五年级 · 立体几何学
有(1)、(2)、(3)三种规格的纸板（数量足够多）, 从中选六张做成一个长方体（长、宽、高都相等的除外），这个长方体的体积是（） $\mathrm{cm}^{3}$ 。

5 厘米

5 厘米

3厘米

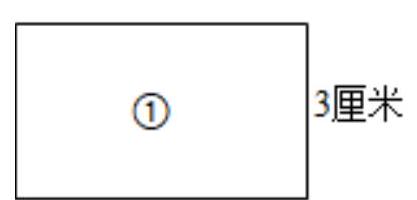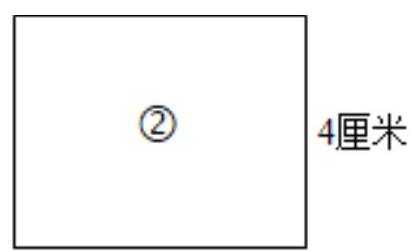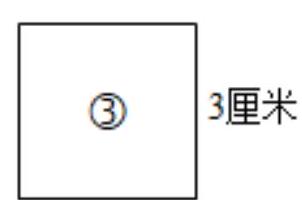
A. 60
B. 27
C. 45
D. 72

答案: C
解析: 解C

【分析】长方体有 6 个面, 相对的面形状相同, 长方体中最多有 4 个面的形状相同, 有两个相对的面是正方形时, 其它 4 个面是形状相同的长方形; 如果选择 4 张(2)号纸板, 那么需要 2 张边长为 $4 \mathrm{~cm}$
或 $5 \mathrm{~cm}$ 的正方形纸板, 题中没有, 所以只能选择 4 张(1)号纸板和 2 张(3)号纸板组成一个长方体, 据此解答。

【详解】分析可知, 选择 4 张(1)号纸板和 2 张(3)号纸板, 同一个顶点三条棱的长度为 $5 \mathrm{~cm} 、 3 \mathrm{~cm} 、 3 \mathrm{~cm}$ 。 $5 \times 3 \times 3$

$=15 \times 3$

$=45\left(\mathrm{~cm}^{3}\right)$

故答案为: $\mathrm{C}$

【点睛】根据长方体的特征确定长方体同一个顶点三条棱的长度是解答题目的关键。